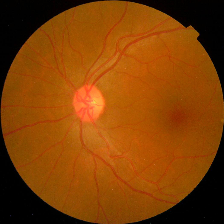
Diabetic retinopathy grade: No DR